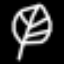
Label: leaf